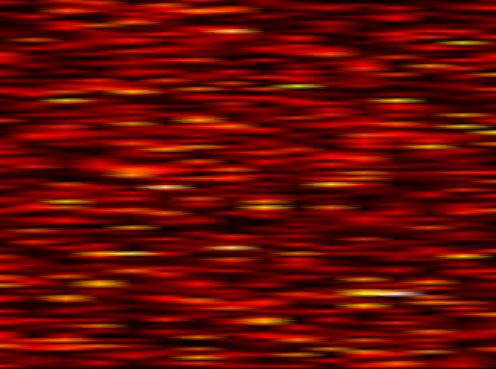
Label: OFDM